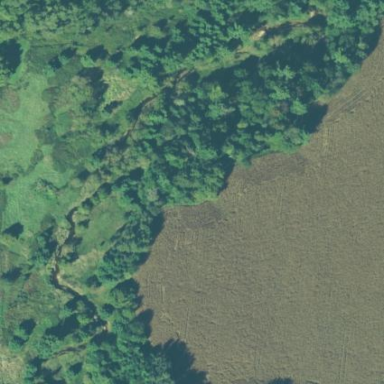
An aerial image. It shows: Marshy wetland area.